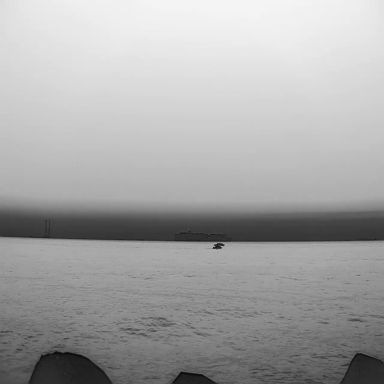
There are two canoes in the infrared image.